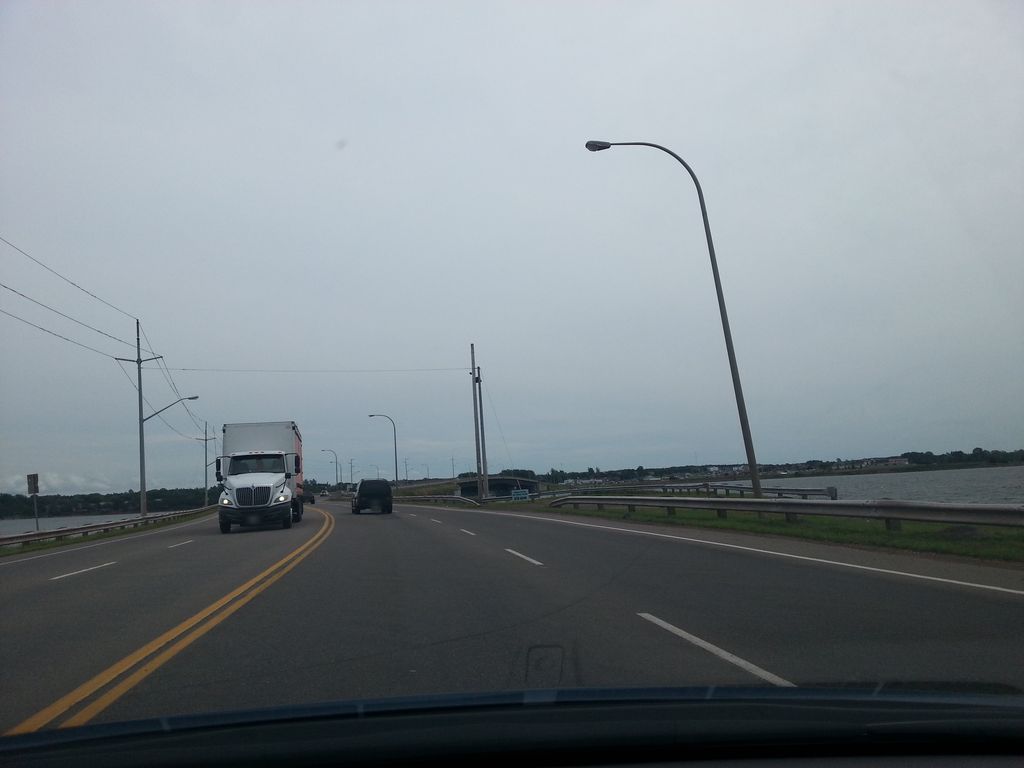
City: charlottetown